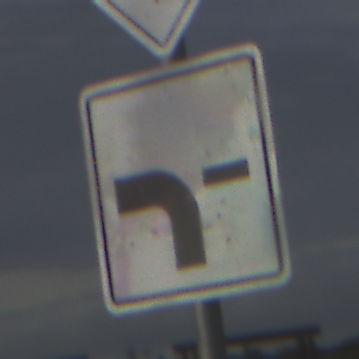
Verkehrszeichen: VerlaufVorfahrtsstrasse6
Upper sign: Vorfahrtsstrasse
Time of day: MorningAfternoon
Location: Outdoor (Suburban)
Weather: PartlyCloudy
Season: NotSpecified
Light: Natural